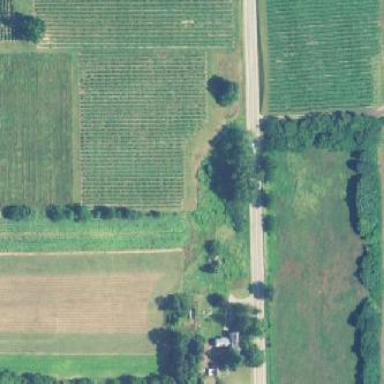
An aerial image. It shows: Vineyard with grape crops.